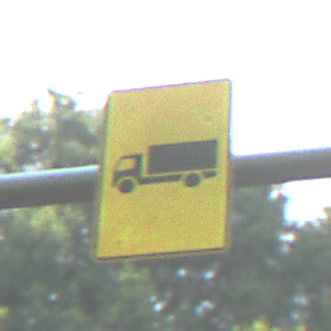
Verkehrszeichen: KFZZulaessigeGesamtmasse3Komma5TOhnePfeilsymbol
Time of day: MorningAfternoon
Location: Outdoor (Urban)
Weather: PartlyCloudy
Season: NotSpecified
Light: Natural